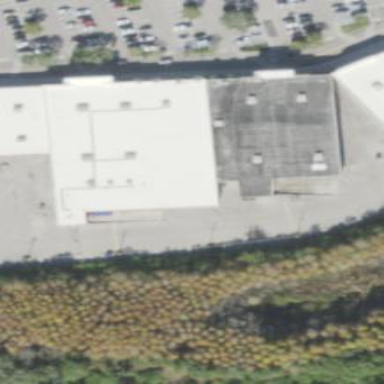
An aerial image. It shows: Department store building.